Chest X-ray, AP view. Patient: 72 years old, sex F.
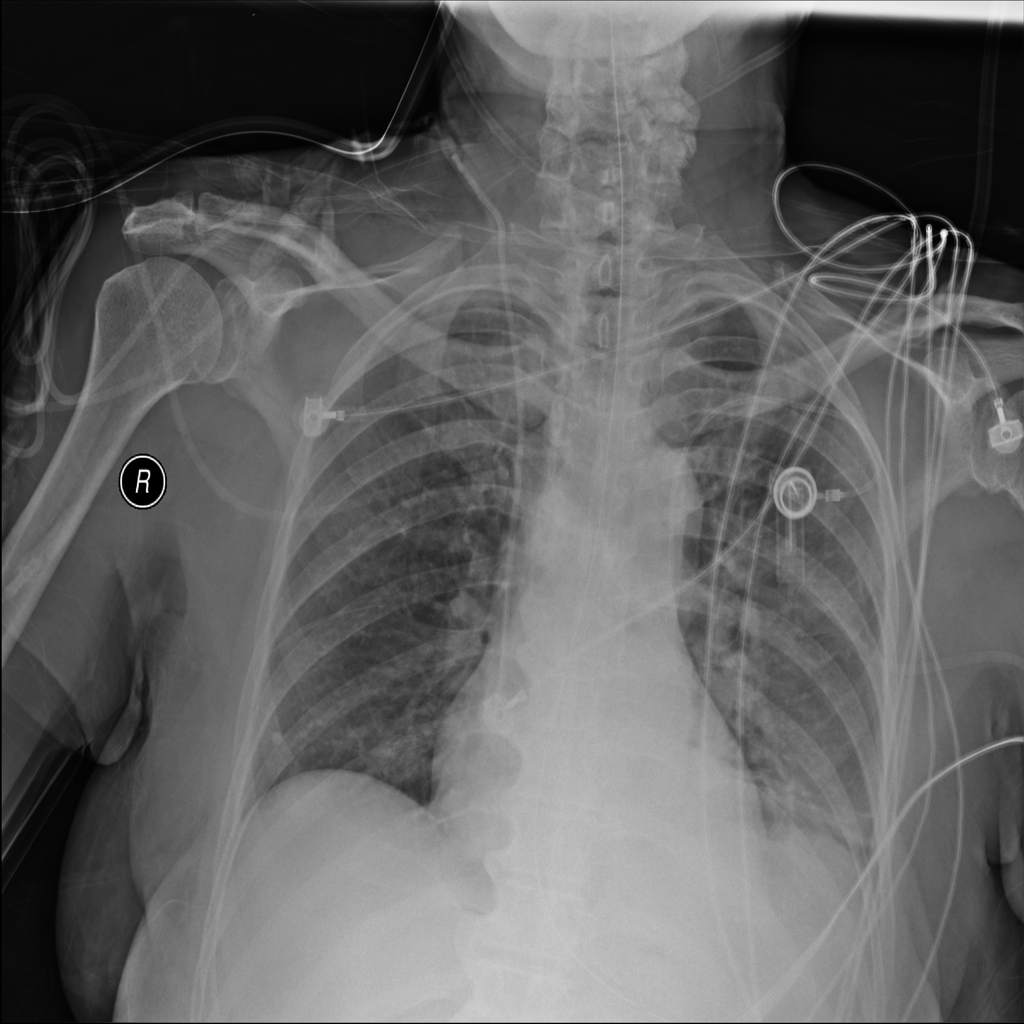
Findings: Atelectasis, Infiltration